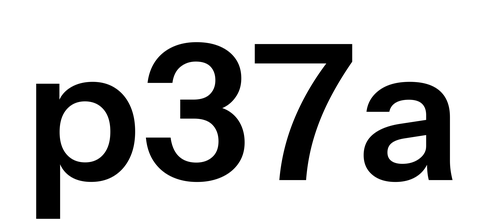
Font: InstrumentSans_SemiBold